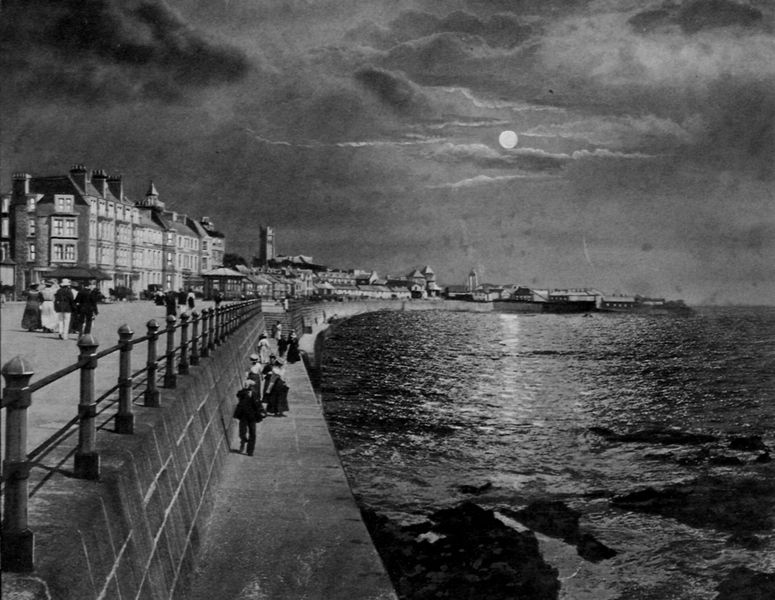
Titel: Penzance Promenade bei Mondlicht
Künstler: Francis Frith
Schlagwörter: dunkel, felsen, gewitter, himmel, mann, meer, wasser, weiß, wolken, frauen, landschaft, menschen, see, stadt, ufer, abend, fenster, frau, grau, hut, licht, männer, nacht, schwarz, strasse, dach, gebäude, haus, weg, wolke, zaun, stein, steine, horizont, häuser, spiegelung, wind, brüstung, kirche, sonne, dunkelheit, schornstein, turm, küste, schiffe, strand, wellen, düster, bogen, fassaden, ort, passanten, moderne, fels, klippen, sonnenlicht, dorf, dächer, mauer, schornsteine, spazieren, hafen, kai, kaimauer, promenade, quai, brandung, pier, sturm, treppe, finster, spiegeln, geländer, stufen, mondlicht, ozean, foto, fotografie, photographie, eisen, fugen, mond, türme, balustrade, spaziergang, eisschollen, schwarzweiss, gefahr, kugel, bummeln, flanieren, landzunge, photo, schein, dunke, zunge, uferpromenade, ballustrade, spaziergänger, fotographie, unheimlich, vollmond, ufermauer, hafenstadt, badeort, gleißend, seebad, fiti, badestadt, eländer, figeren, strandpromenade, hfoto, rpromenadeo, st malo, vollmand, gelaw, uferpromedade